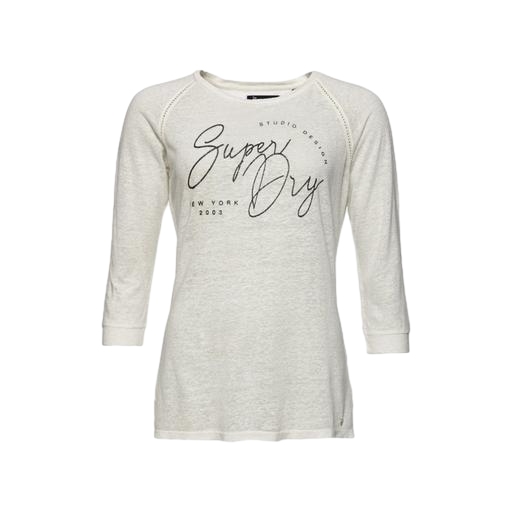
slub baseball tee, long-sleeve shirt, long-sleeve top, white background